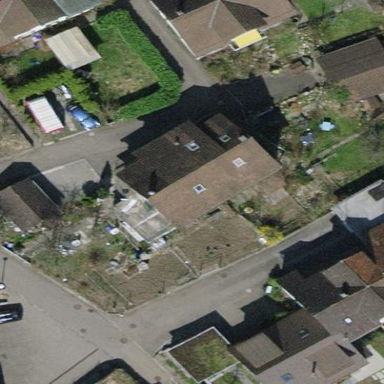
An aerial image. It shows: Semidetached house.